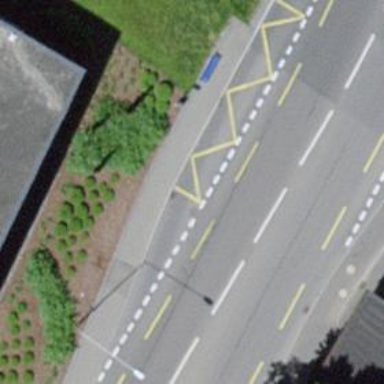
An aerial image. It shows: Platform for public transport. The platform is located by the road.